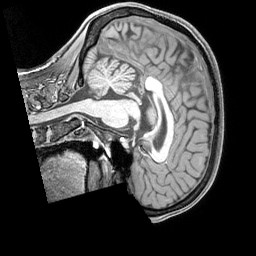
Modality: T1w
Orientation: sagittal
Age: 29
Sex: female
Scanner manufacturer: siemens
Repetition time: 2.3 s
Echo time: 0.00226 s